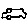
Label: car